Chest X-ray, AP view. Patient: 46 years old, sex F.
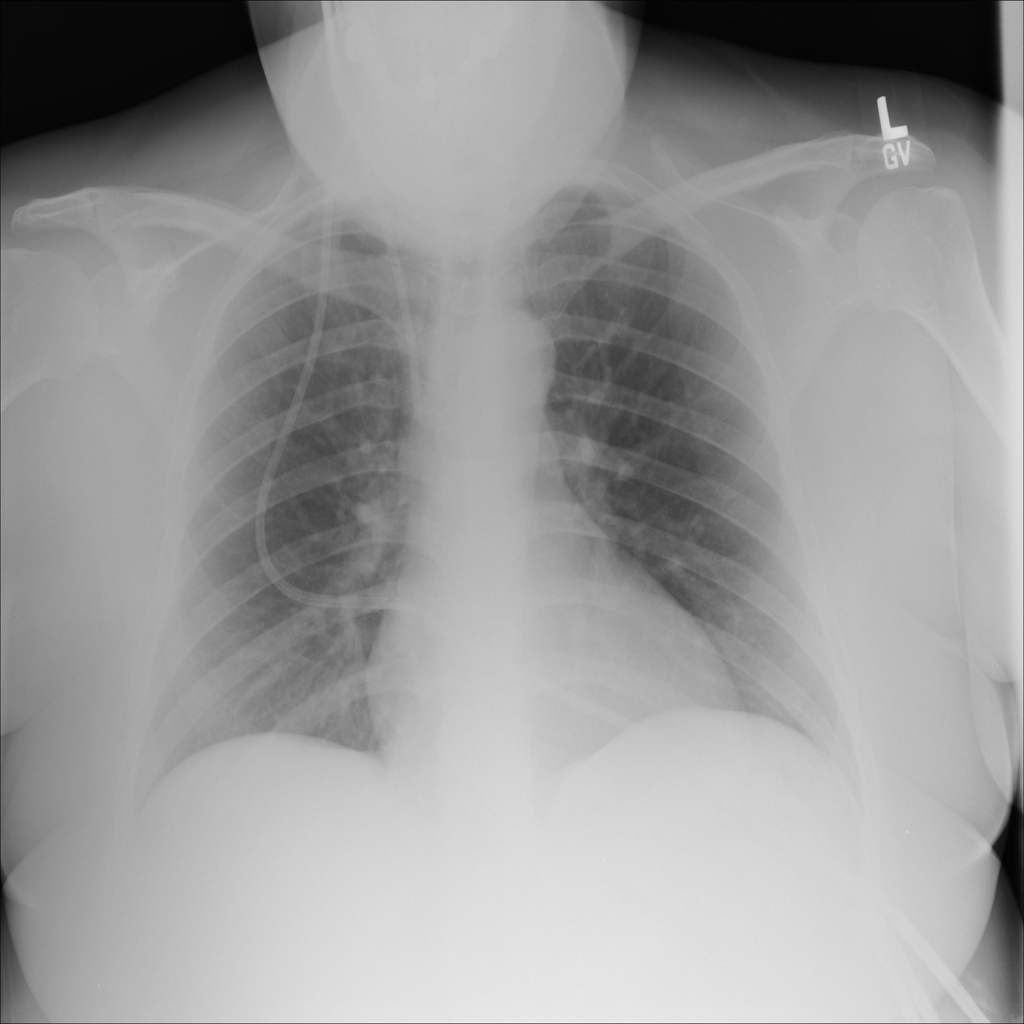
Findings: No Finding